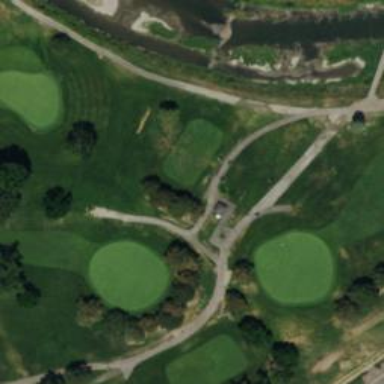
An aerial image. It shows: Well-maintained golf cartpath track.